Interaction volume radius: 5 \u00c5
Interaction volume height: 30 \u00c5
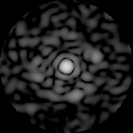
Disorder parameter: 0.8507